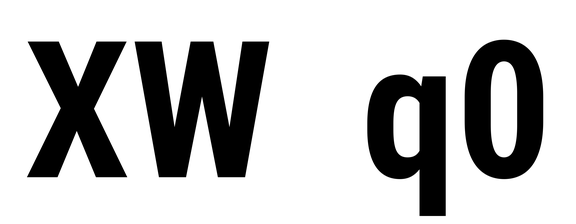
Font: Roboto_Condensed_Bold